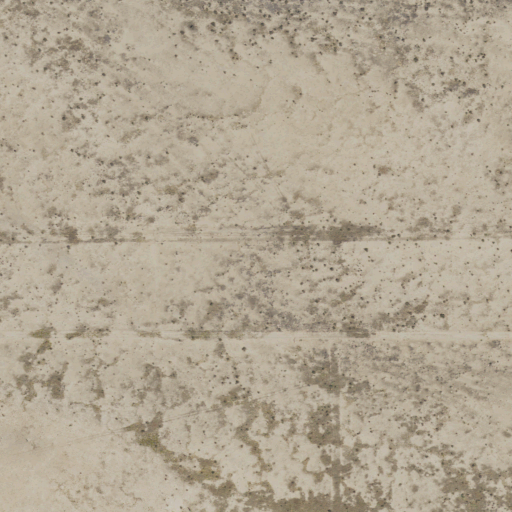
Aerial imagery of valley in Texas named Buena Vista Draw containing grassland and shrub